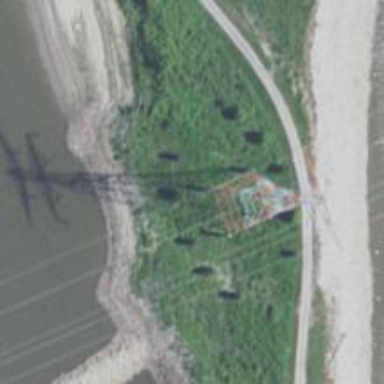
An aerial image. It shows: High tower with power.